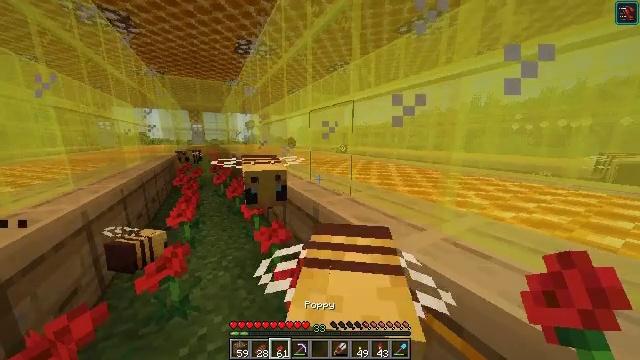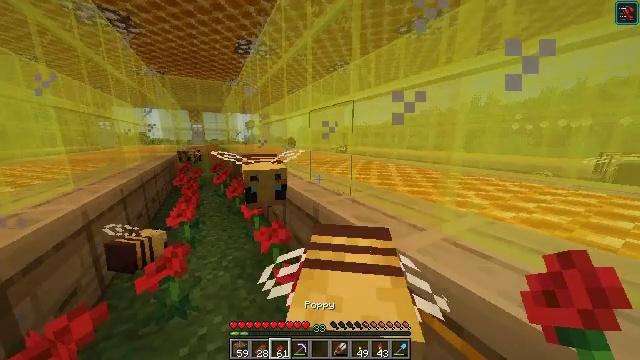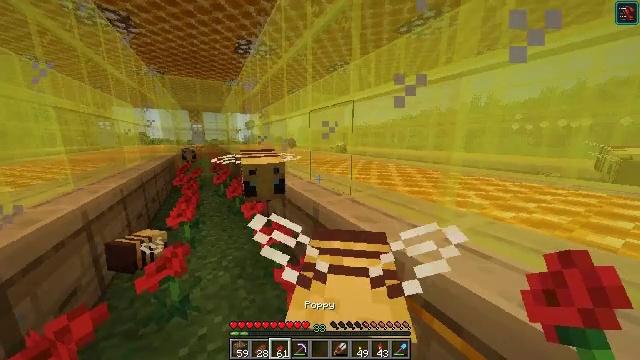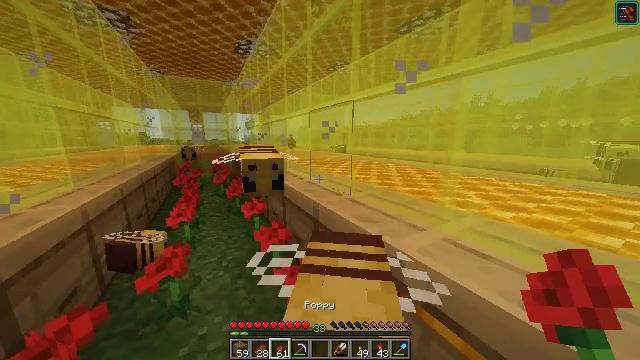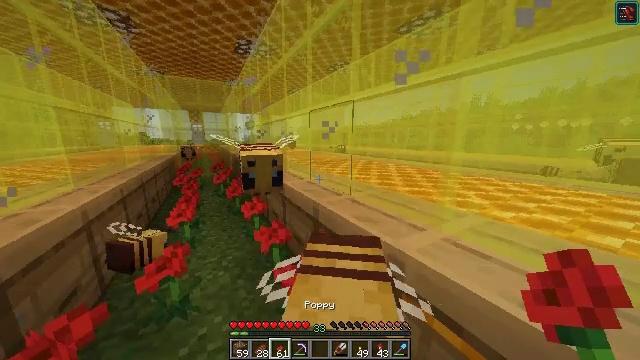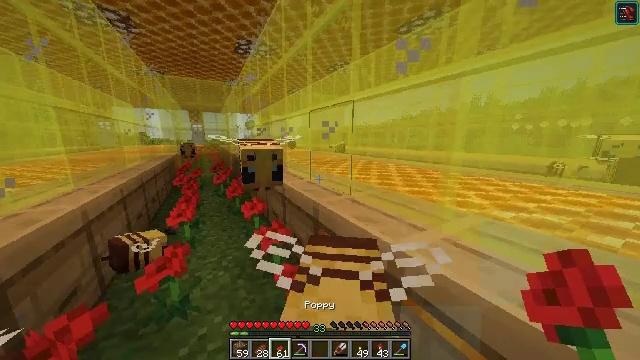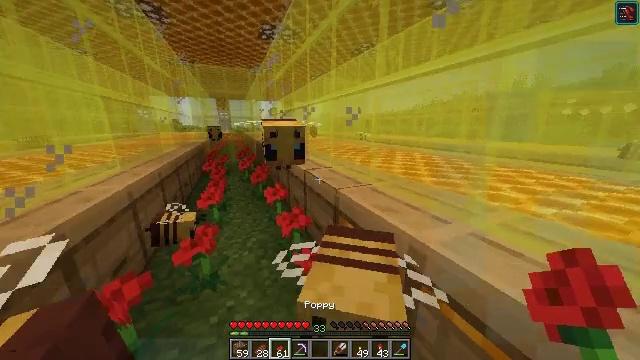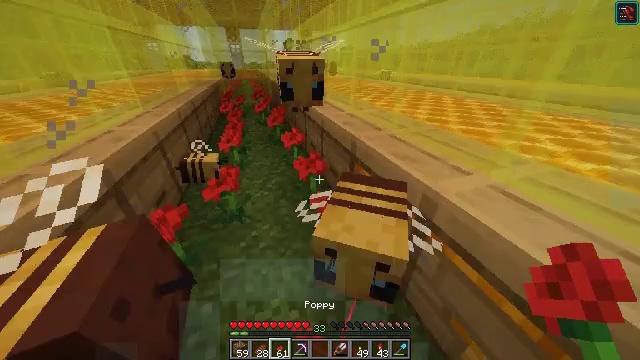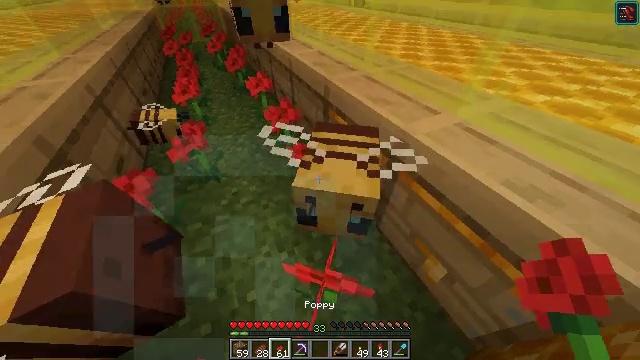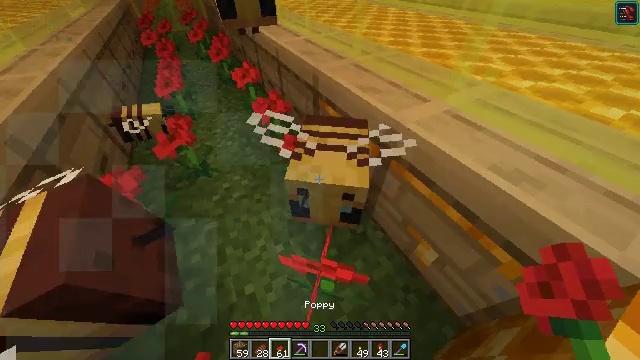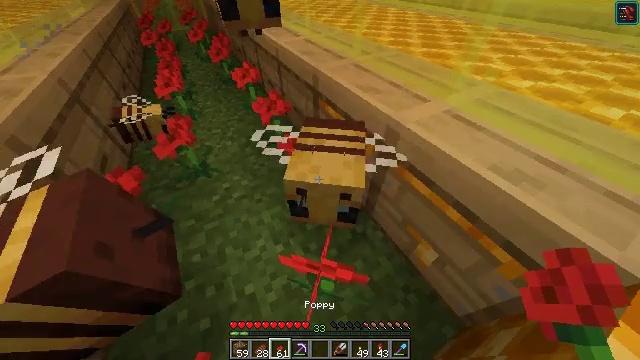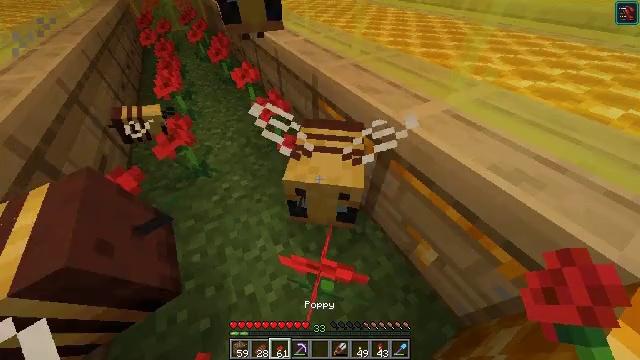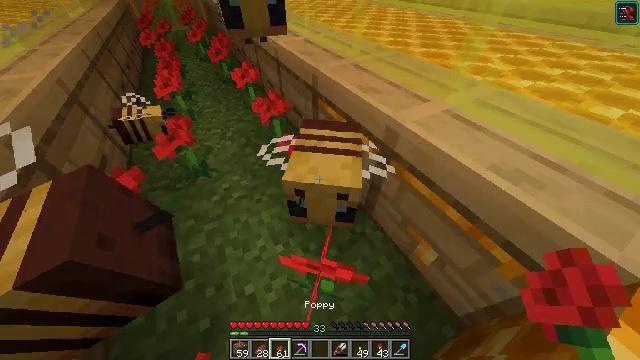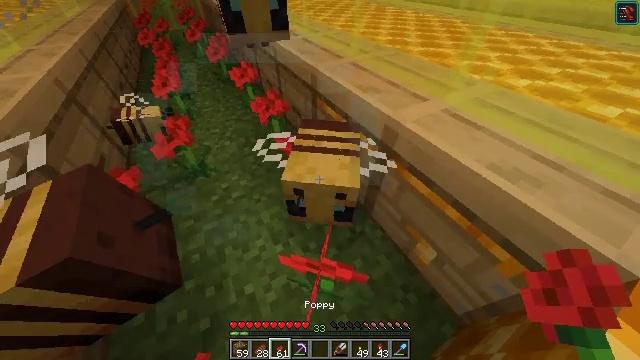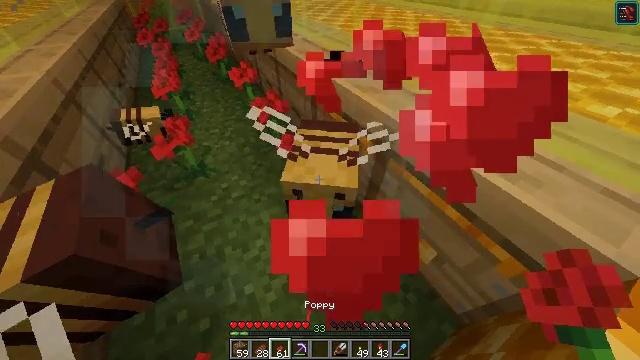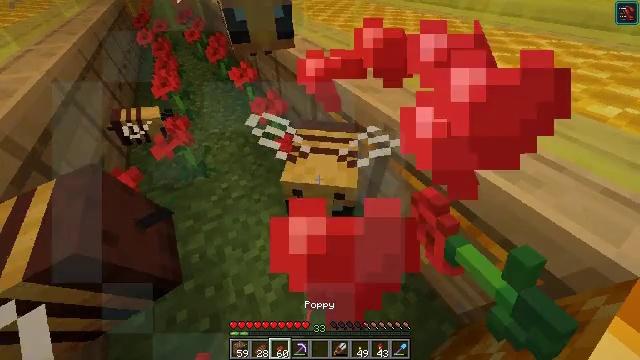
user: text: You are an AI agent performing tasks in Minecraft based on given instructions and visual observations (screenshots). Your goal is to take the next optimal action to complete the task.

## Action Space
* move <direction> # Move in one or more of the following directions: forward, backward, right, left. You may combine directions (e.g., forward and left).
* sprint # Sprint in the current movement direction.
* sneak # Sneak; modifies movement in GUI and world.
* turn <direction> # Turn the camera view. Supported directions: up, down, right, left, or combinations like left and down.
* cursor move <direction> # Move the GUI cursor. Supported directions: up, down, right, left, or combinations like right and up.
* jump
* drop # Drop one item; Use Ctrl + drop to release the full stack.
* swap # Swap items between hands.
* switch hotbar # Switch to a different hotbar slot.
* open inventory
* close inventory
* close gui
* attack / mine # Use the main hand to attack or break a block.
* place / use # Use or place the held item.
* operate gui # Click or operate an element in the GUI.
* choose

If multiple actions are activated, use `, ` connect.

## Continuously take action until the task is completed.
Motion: motion action
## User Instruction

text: Interact with the crafting table to make a honeycomb block from honeycombs.
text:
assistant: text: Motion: use / place
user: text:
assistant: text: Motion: use / place
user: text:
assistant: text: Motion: no_op
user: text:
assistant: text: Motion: no_op
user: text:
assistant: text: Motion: no_op
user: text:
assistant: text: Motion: turn left and down
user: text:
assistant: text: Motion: turn left and down
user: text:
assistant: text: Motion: turn right and down
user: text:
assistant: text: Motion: turn right and down, use / place
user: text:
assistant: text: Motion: use / place
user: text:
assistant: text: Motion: use / place
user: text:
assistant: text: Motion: no_op
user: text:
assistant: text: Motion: no_op
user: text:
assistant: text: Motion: no_op
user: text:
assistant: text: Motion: no_op
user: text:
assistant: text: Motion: no_op
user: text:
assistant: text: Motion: no_op
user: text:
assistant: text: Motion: turn left
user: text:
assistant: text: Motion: turn left
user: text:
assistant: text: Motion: turn left and up
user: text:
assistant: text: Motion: turn left and up
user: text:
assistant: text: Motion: turn left
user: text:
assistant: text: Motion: turn left
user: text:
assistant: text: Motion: use / place
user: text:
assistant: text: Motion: use / place
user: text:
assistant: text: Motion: use / place
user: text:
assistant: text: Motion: no_op
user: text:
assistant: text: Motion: no_op
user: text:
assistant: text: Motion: no_op
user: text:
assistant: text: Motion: no_op